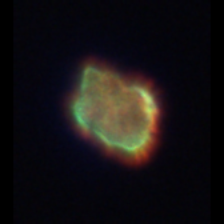
Taxon: Akashiwo
Group: Dinoflagellates